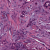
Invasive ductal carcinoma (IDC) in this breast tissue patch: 1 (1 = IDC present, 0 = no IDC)